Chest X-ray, PA view. Patient: 50 years old, sex F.
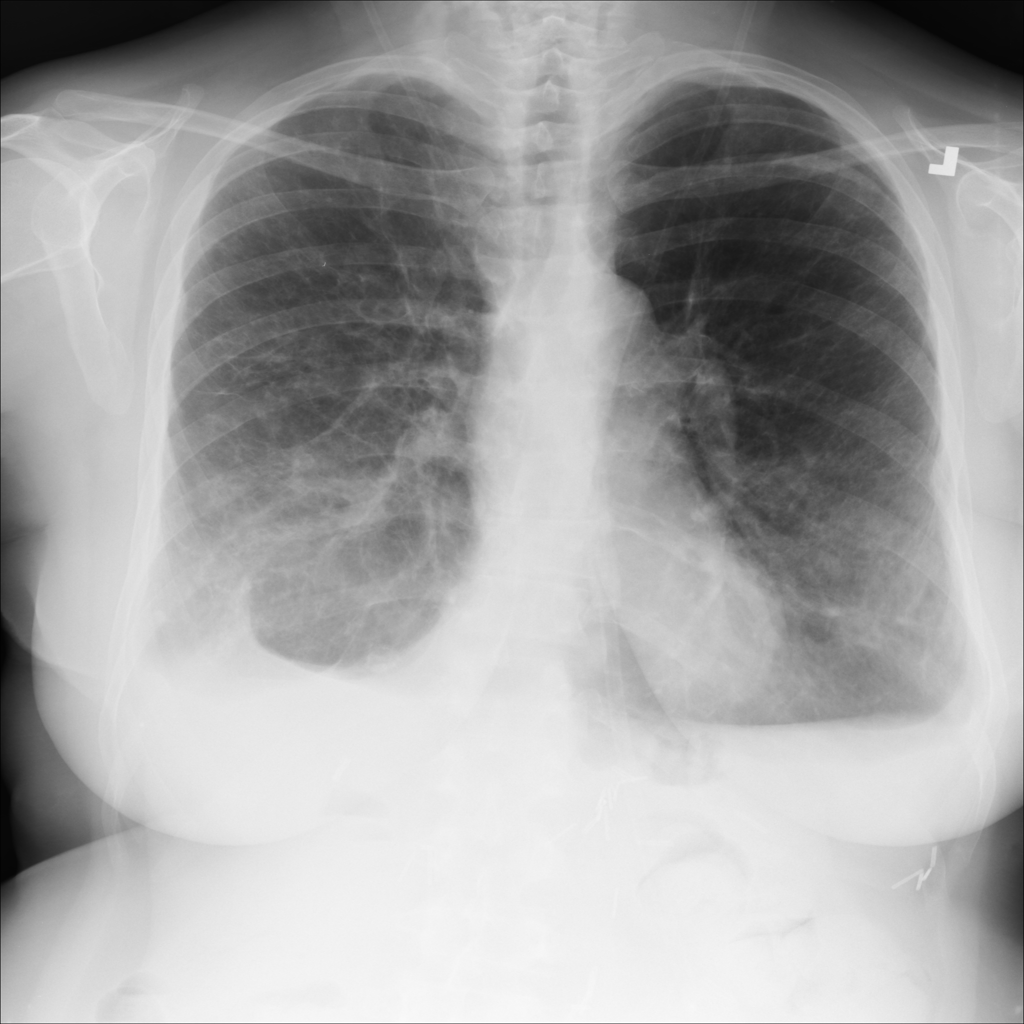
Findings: No Finding